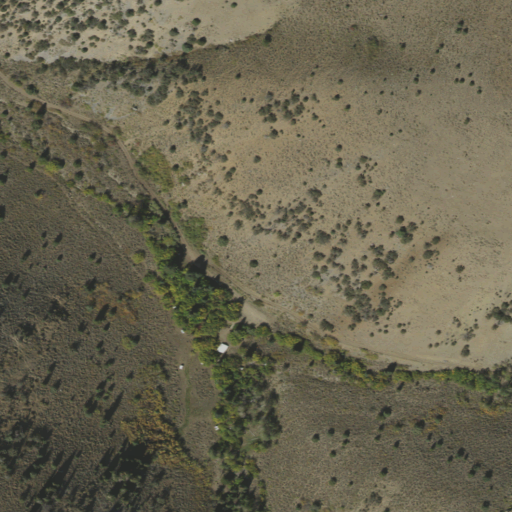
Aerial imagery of valley in Utah named Big Erickson Canyon containing evergreen forest, deciduous forest, shrub, and open development